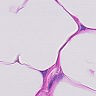
Metastatic tissue present: no